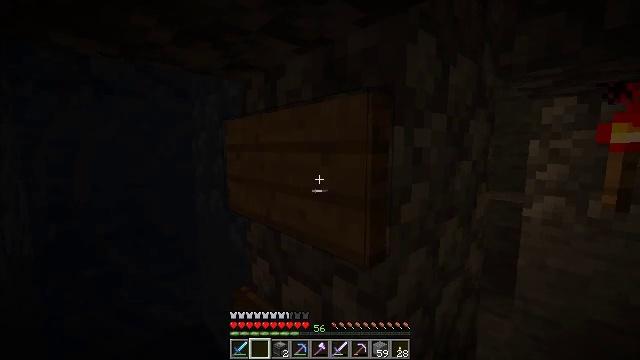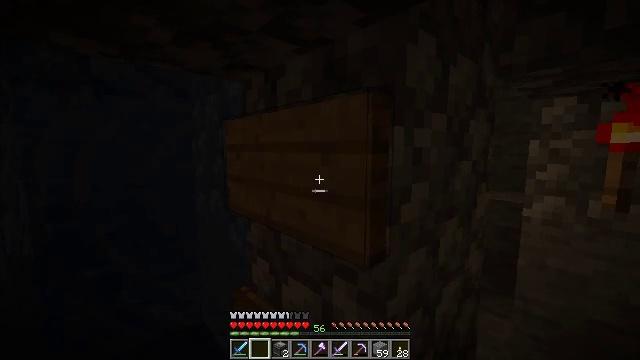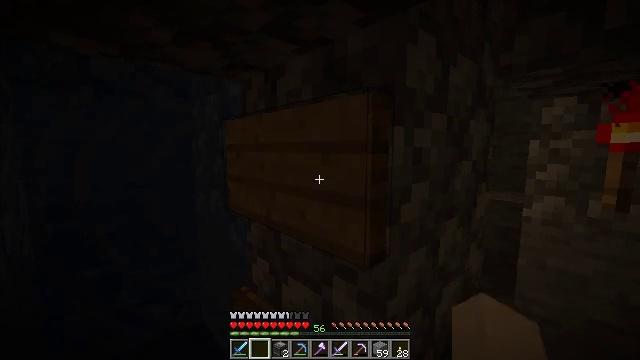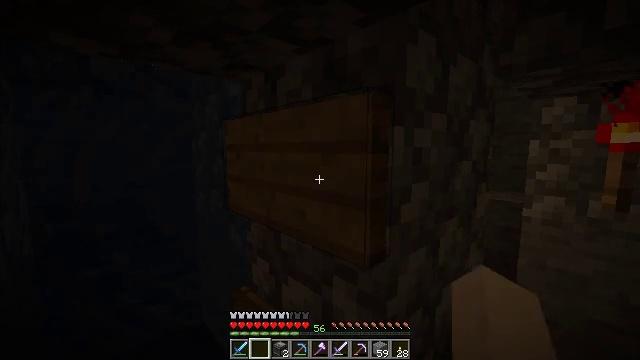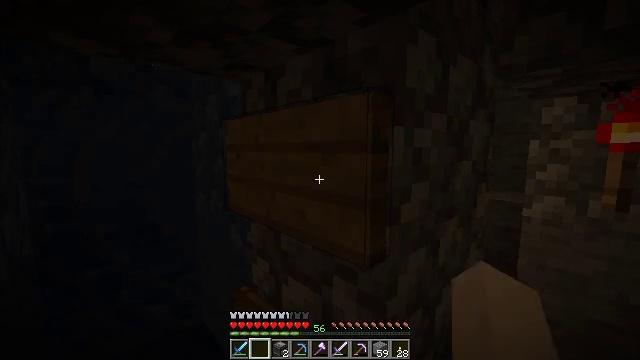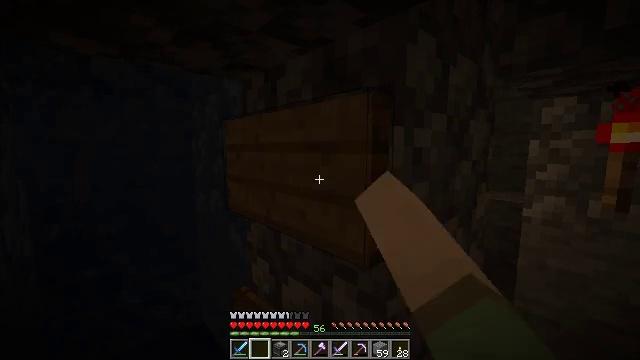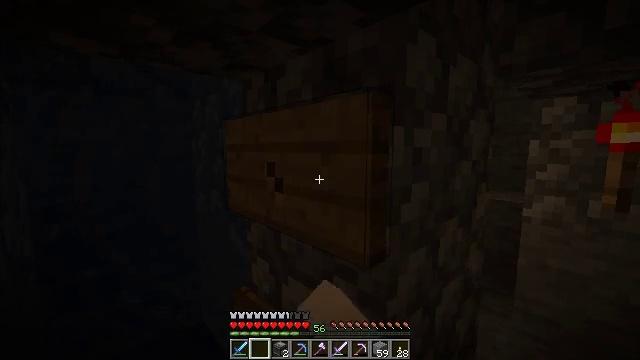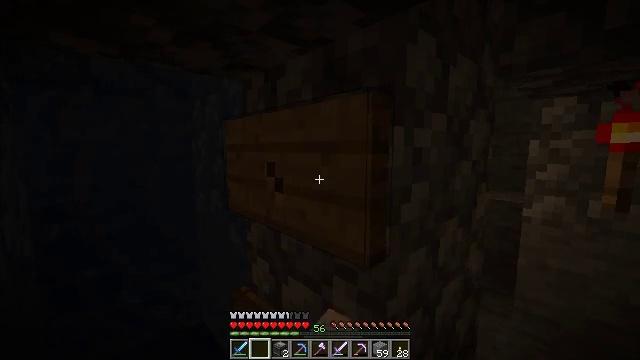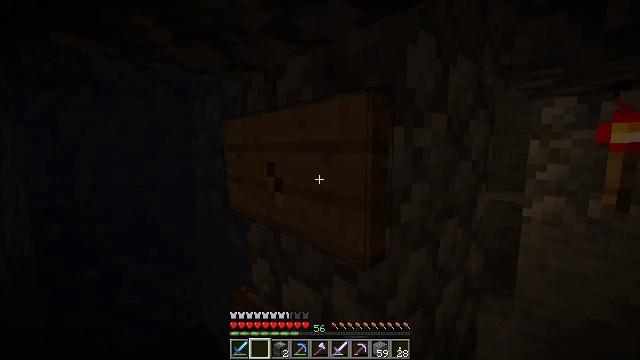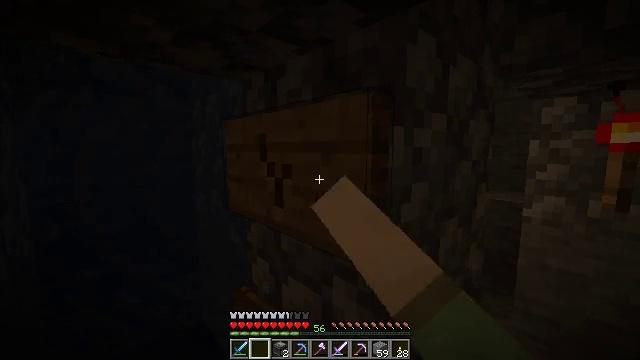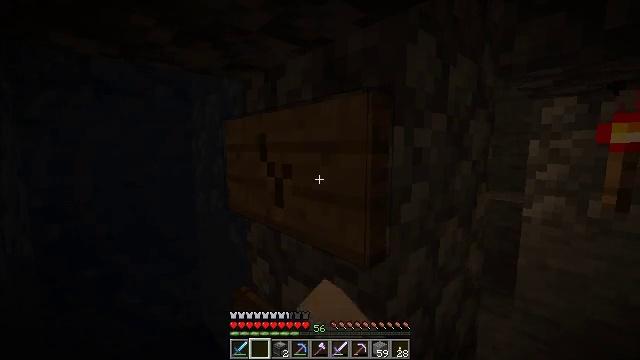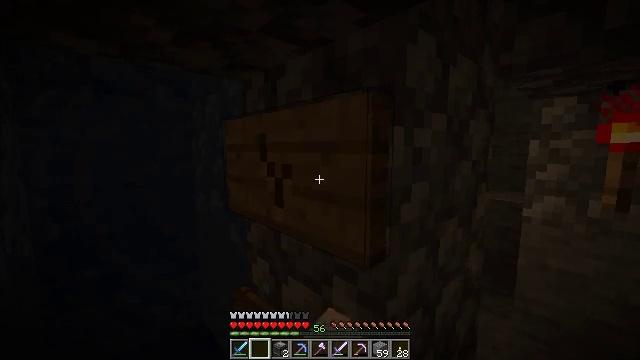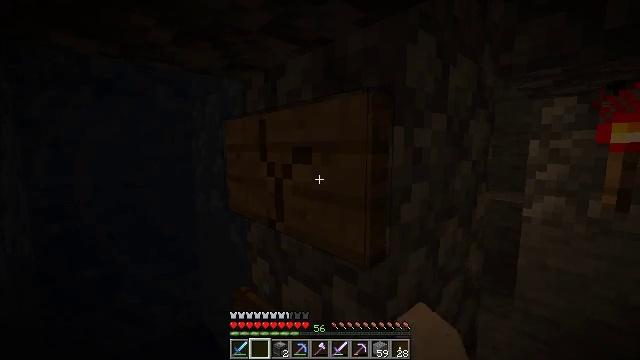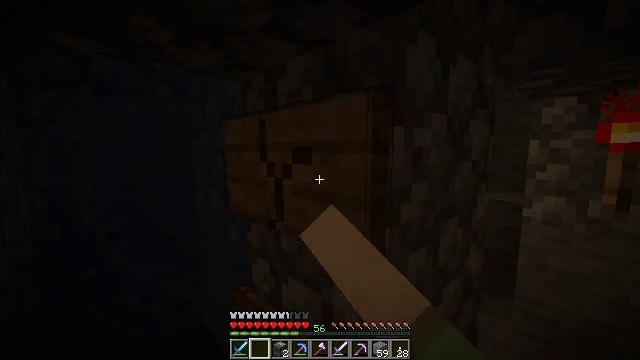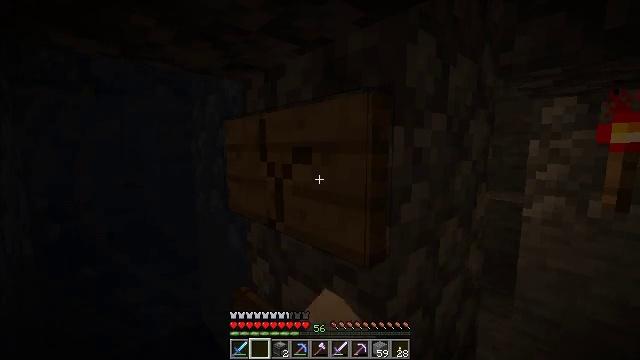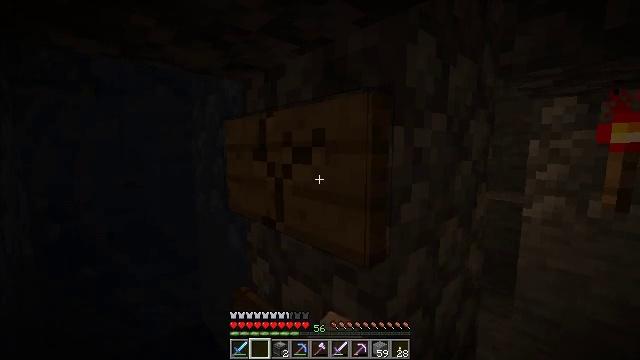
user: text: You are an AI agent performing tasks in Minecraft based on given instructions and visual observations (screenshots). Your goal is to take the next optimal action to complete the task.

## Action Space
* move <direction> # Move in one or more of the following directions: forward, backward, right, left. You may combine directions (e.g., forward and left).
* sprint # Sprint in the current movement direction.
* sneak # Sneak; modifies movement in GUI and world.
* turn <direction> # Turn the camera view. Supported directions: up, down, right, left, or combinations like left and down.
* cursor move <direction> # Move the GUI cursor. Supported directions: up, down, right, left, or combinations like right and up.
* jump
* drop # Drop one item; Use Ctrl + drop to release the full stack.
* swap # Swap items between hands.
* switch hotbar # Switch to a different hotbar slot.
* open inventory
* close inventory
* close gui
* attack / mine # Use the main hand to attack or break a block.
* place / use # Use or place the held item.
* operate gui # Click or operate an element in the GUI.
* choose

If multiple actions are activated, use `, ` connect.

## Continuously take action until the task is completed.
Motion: motion action
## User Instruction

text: Attack the oak wall sign to remove it.
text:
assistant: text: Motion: no_op
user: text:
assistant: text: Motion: no_op
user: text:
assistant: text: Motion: no_op
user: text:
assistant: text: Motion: attack / mine
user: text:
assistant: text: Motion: attack / mine
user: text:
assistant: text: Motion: attack / mine
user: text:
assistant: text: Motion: attack / mine
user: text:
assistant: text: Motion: attack / mine
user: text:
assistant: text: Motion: attack / mine
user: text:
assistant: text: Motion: attack / mine
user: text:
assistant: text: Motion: attack / mine
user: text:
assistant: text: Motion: attack / mine
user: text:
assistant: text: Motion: attack / mine
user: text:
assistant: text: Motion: attack / mine
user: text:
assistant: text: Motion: attack / mine
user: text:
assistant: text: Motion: attack / mine
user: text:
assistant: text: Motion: attack / mine
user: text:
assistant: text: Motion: attack / mine
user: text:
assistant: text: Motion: attack / mine
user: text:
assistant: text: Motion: attack / mine
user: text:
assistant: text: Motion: attack / mine
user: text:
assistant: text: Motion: attack / mine
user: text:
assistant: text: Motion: attack / mine
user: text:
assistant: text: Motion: attack / mine
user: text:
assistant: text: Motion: attack / mine
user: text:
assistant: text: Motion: attack / mine
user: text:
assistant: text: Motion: attack / mine
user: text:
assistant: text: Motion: attack / mine
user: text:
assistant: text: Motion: attack / mine
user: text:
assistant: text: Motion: attack / mine